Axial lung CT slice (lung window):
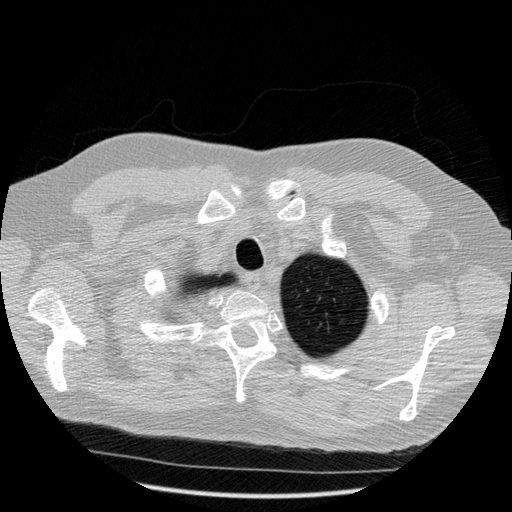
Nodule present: no